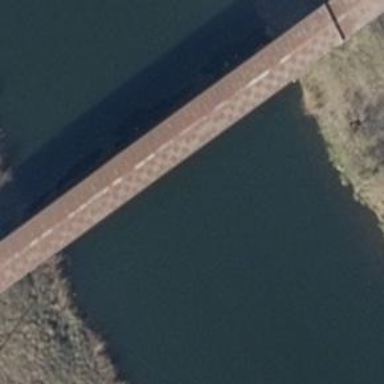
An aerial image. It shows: There is bridge in the image.